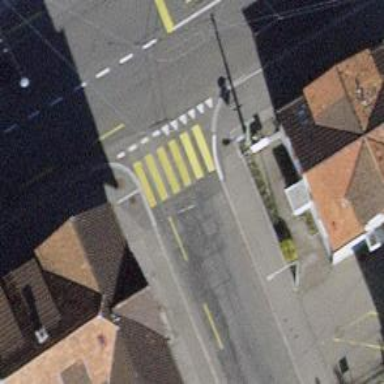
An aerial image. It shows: Kerb serving as barrier.